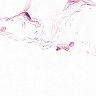
Metastatic tissue present: no